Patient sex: F
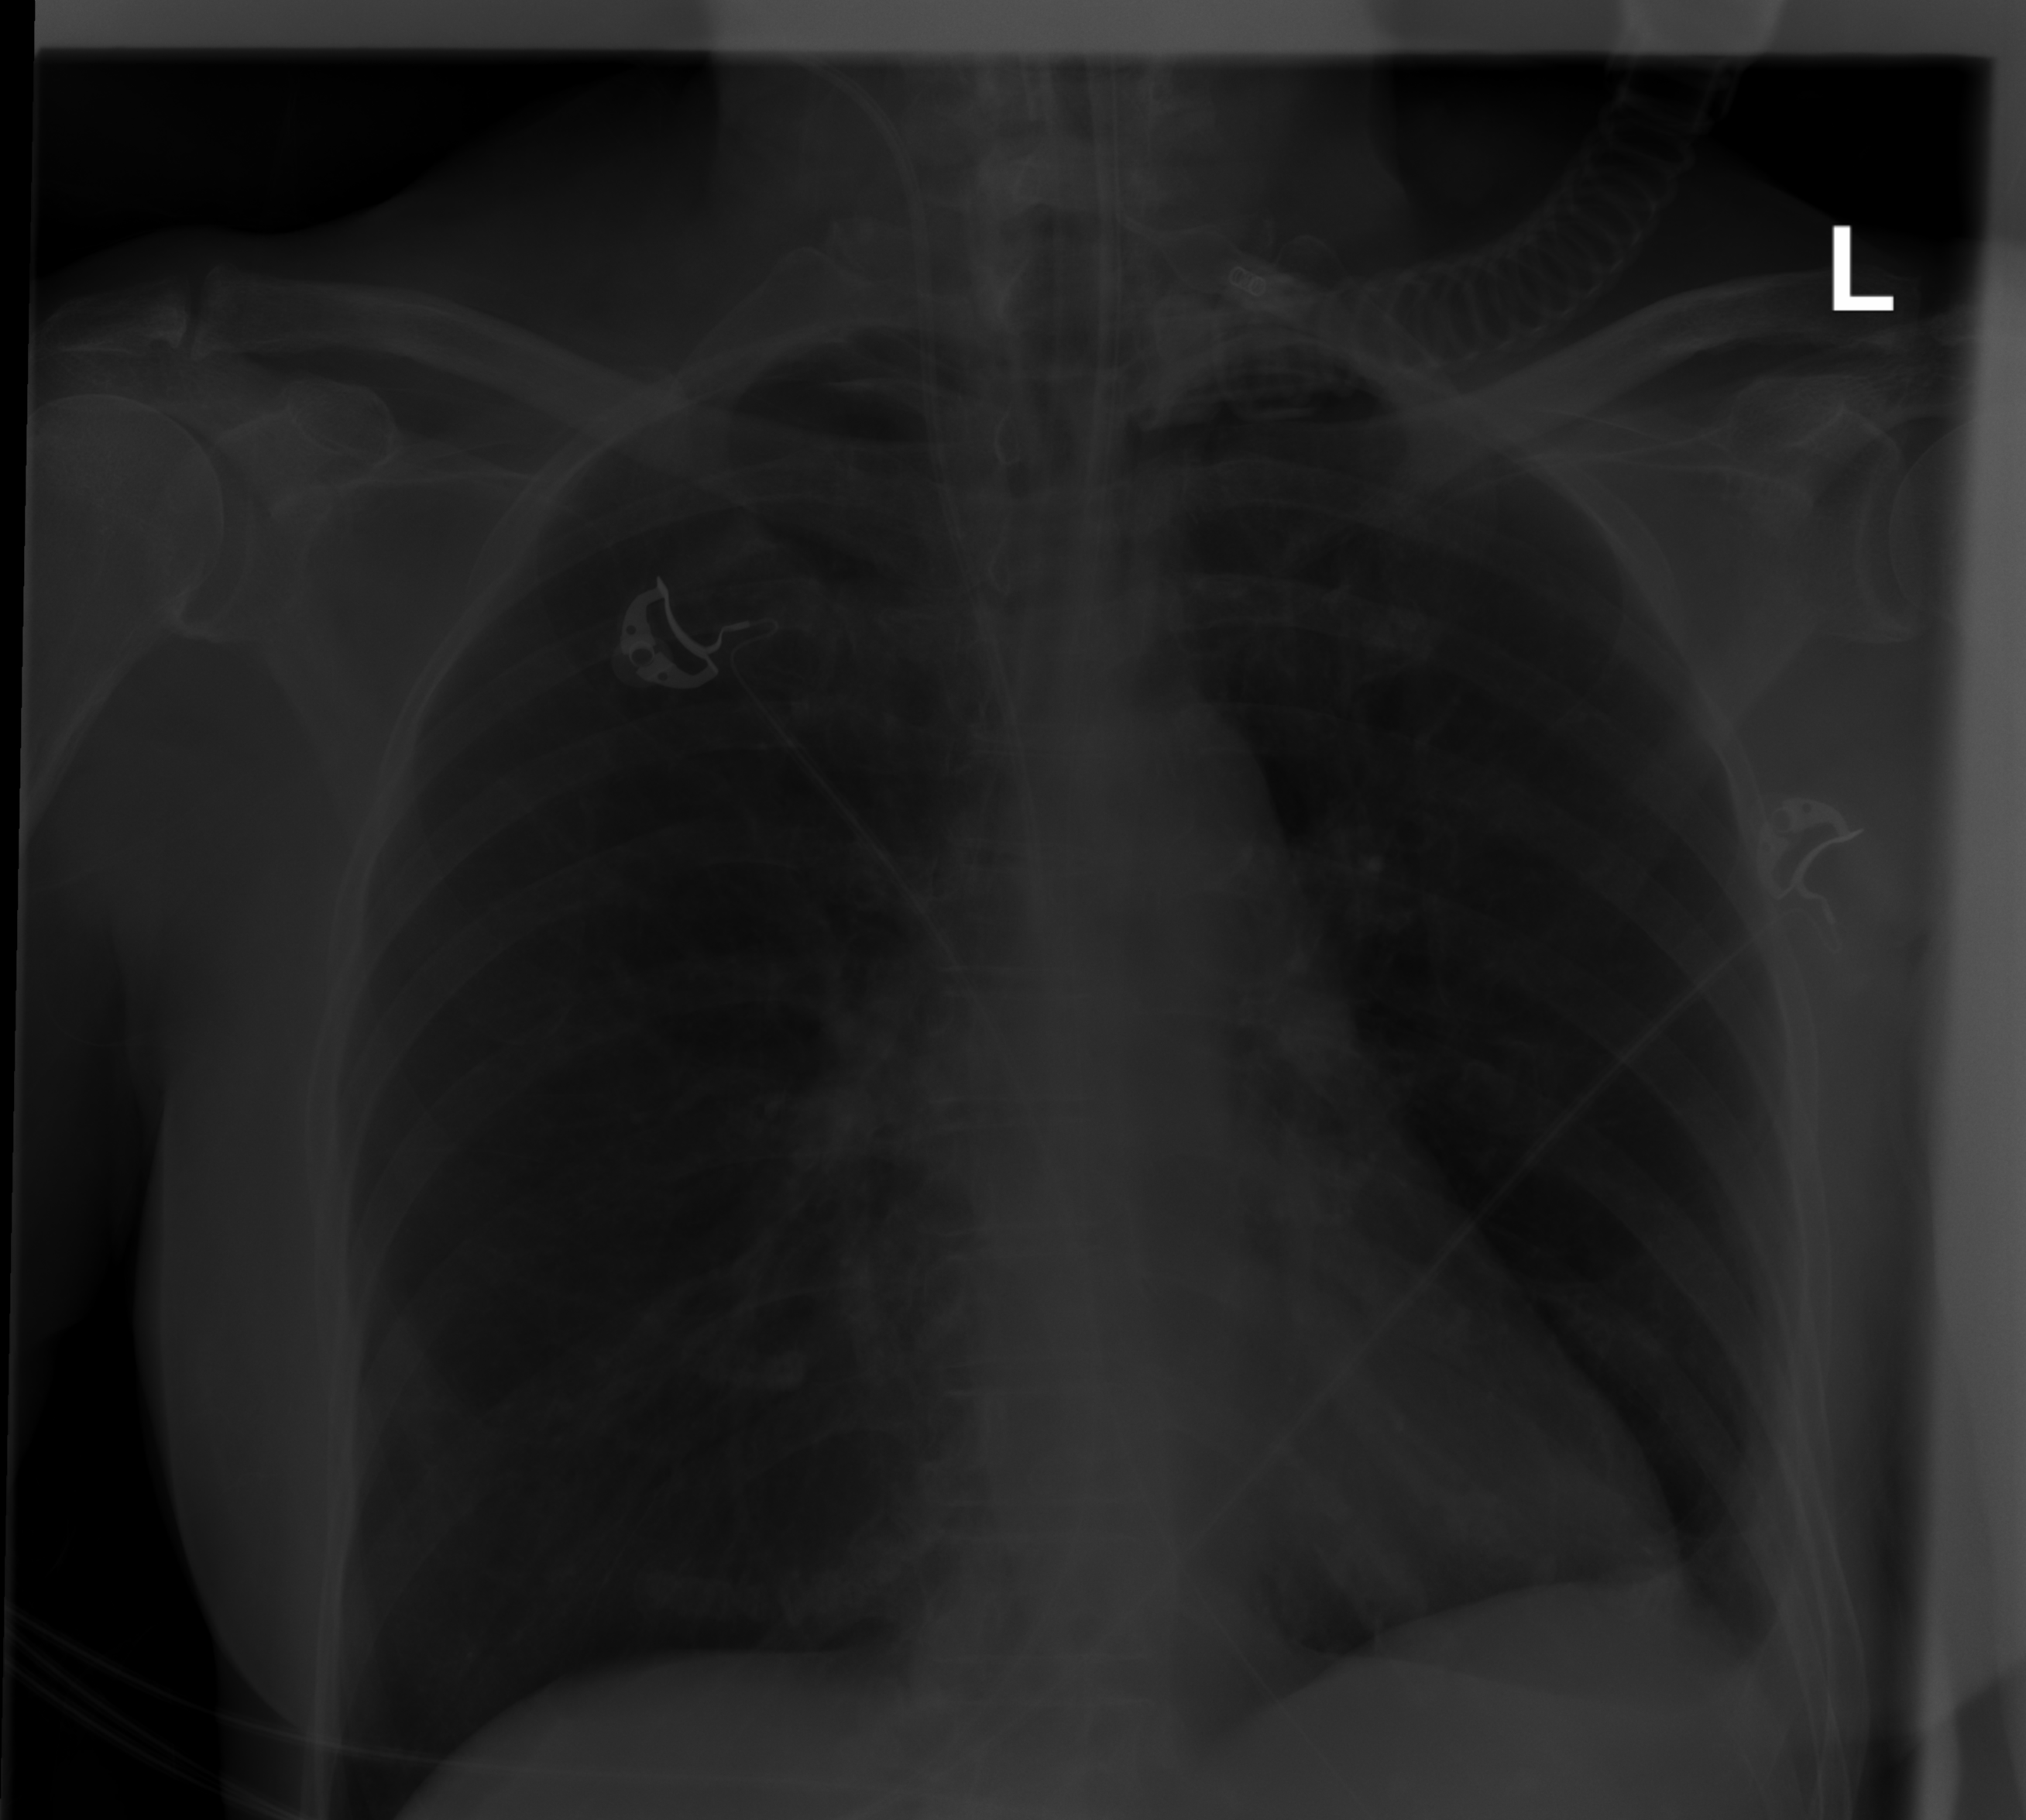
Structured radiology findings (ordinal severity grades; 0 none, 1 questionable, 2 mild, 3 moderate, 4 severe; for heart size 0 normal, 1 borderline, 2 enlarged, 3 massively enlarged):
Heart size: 0
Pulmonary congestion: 0
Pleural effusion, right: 0
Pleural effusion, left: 0
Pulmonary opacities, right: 0
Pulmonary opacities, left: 0
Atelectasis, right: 0
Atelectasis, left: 1